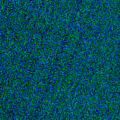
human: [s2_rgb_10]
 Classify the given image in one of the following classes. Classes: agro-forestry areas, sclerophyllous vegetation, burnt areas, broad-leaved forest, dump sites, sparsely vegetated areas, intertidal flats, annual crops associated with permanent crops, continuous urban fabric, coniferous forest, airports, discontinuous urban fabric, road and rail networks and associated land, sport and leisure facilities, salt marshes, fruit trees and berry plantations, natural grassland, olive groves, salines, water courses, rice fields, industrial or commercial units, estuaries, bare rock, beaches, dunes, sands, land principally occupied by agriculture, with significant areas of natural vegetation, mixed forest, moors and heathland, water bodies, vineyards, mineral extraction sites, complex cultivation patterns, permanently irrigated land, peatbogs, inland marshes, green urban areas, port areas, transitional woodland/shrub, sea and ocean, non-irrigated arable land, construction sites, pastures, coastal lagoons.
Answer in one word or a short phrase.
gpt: sea and ocean